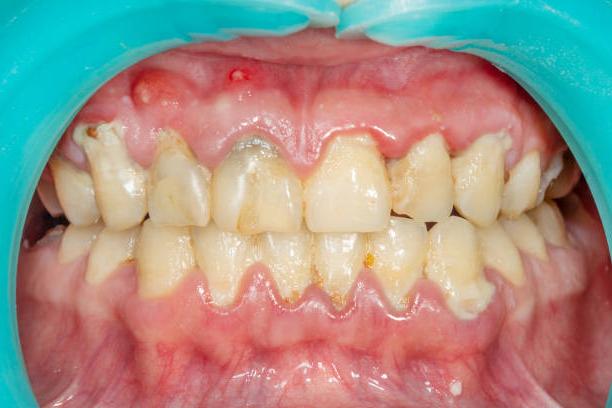
Condition: Calculus